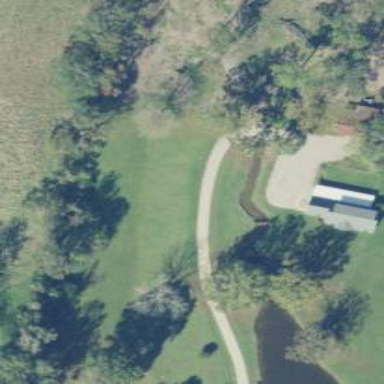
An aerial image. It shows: Driveway leading to service road.